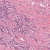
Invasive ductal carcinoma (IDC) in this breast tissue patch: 1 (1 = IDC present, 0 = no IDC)